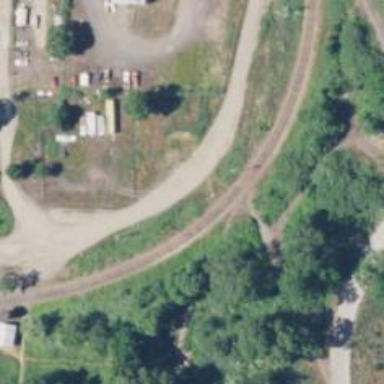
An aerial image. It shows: Preserved railway with rails.